Aerial crown-view tile of a tropical tree (Barro Colorado Island, Panama), acquired 20240716:
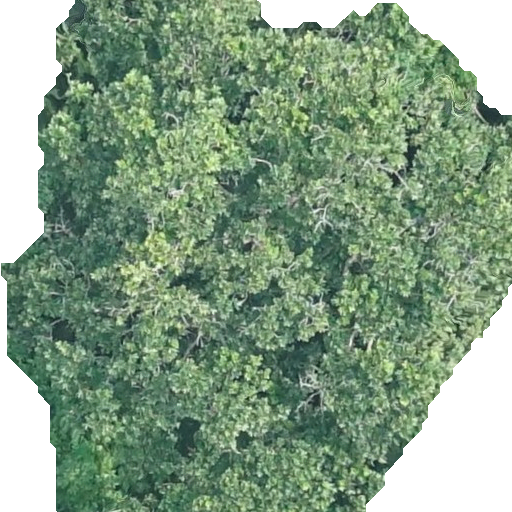
Species: Anacardium excelsum
GBIF accepted scientific name: Anacardium excelsum
Crown area: 389.826 m²